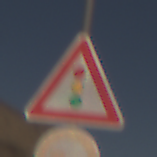
Verkehrszeichen: Lichtzeichenanlage
Zusatzzeichen unten: UeberholverbotKraftfahrzeuge
Umgebung: Outdoor, Nature
Tageszeit: Midday
Wetter: Clear
Licht: Natural
Jahreszeit: NotSpecified
Kontrast: HighContrast